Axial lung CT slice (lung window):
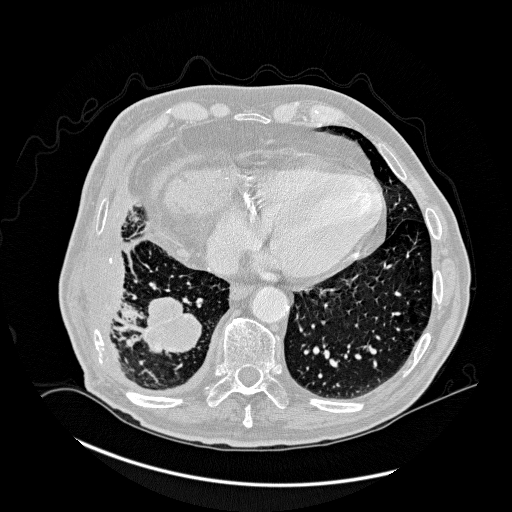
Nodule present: no